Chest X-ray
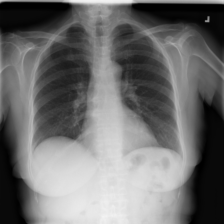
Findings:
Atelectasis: positive
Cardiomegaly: negative
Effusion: negative
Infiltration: positive
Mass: negative
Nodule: negative
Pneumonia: negative
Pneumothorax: negative
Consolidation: negative
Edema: negative
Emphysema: negative
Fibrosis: negative
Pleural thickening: negative
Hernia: negative